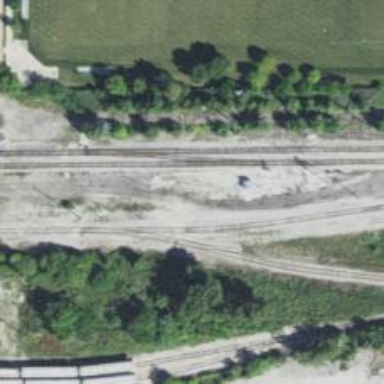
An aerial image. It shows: View of railway yard.